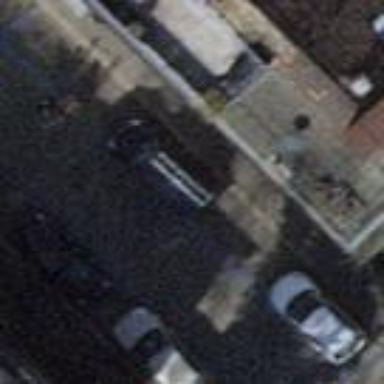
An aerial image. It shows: Parking lane area.